Field crop: tomato
Growth stage: 1
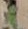
Species: solanum